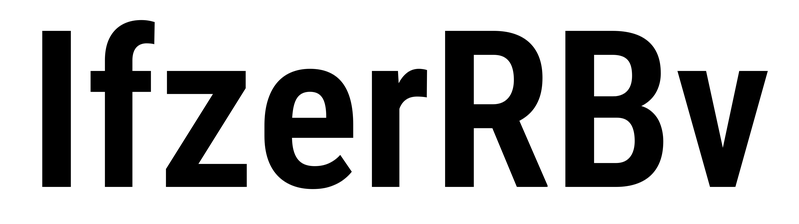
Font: Roboto_Condensed_SemiBold